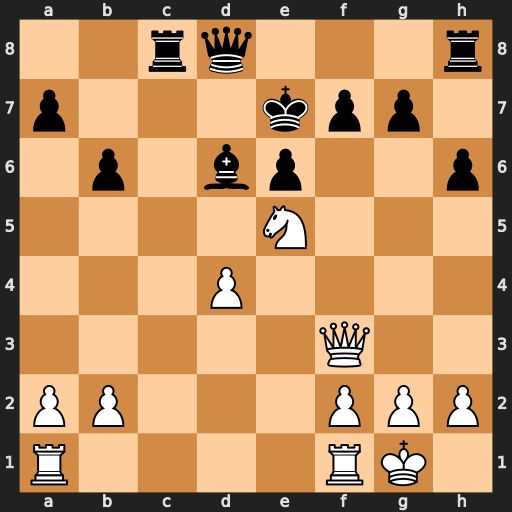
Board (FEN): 2rq3r/p3kpp1/1p1bp2p/4N3/3P4/5Q2/PP3PPP/R4RK1
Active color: w
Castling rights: -
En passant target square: -
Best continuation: Qxf7#